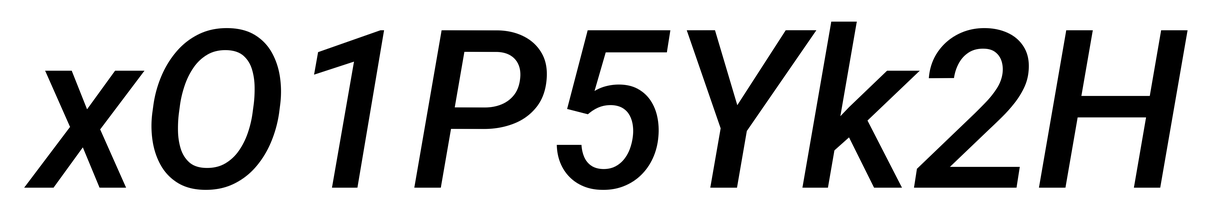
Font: Roboto-Italic_Medium_Italic